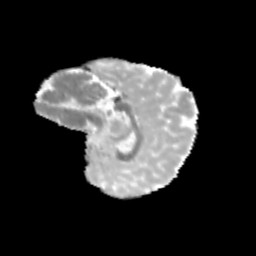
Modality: MD
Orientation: sagittal
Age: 9
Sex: female
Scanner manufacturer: siemens
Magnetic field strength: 3 T
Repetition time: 3.8 s
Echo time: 0.07 s